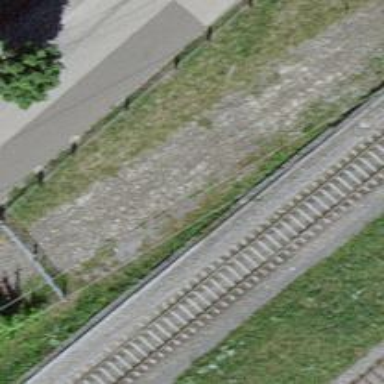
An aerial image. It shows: Abandoned railway.